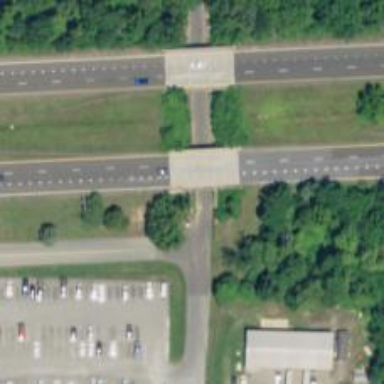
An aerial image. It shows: Bridge over motorway.